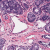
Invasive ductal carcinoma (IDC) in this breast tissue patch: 0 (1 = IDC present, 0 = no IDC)